Question: If I user Highcharts "spline" graph it works fine on all browsers. Exceptionally on IE9 the tooltip has problem on display.

I think IE9 does not recognize SVG's "tspan" tag.
Do you have any advice?
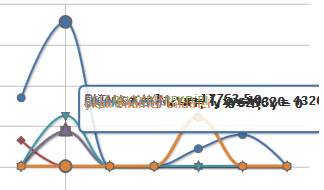
Answer: please check this page:
<URL>